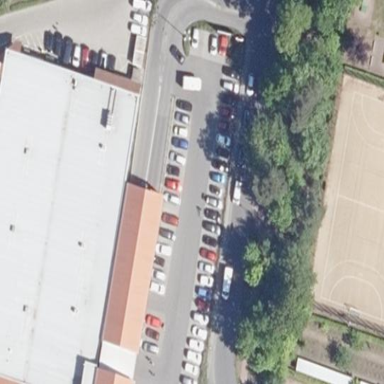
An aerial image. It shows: Parking area with surface.